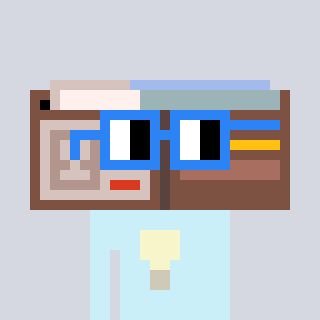
a pixel art character with square blue glasses, a wallet-shaped head and a cold-colored body on a cool background